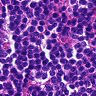
Metastatic tissue present: no